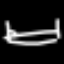
Label: bed